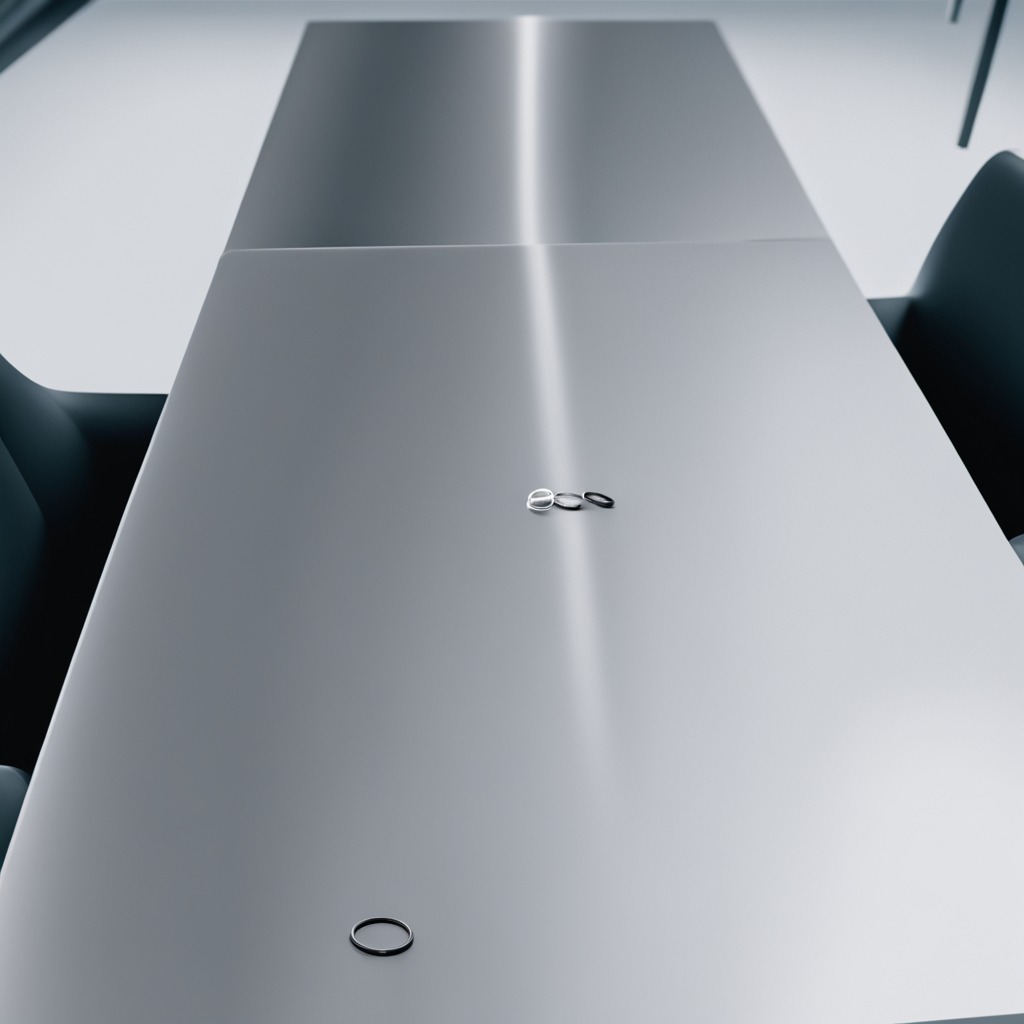
A rubber O-ring is lying on a stainless steel table in a high-end prototyping lab.